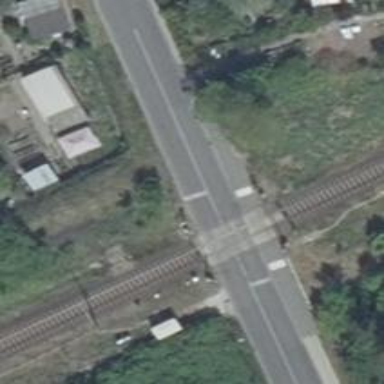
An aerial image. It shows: Level railway crossing with flashing lights. The barrier at the crossing is of the double half type.